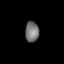
Tissue: lung
Cell type: Endothelial cells
Senescence score: 0.6672
Nuclear area (px): 275
Mean DAPI intensity: 115.709